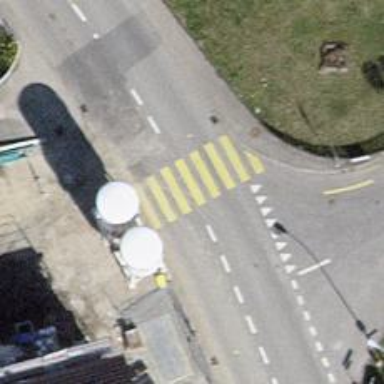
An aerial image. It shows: Marked road crossing.